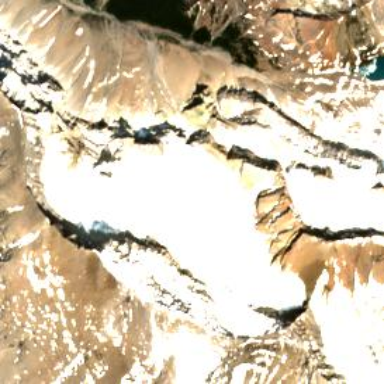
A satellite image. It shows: Stunning view of glacier.